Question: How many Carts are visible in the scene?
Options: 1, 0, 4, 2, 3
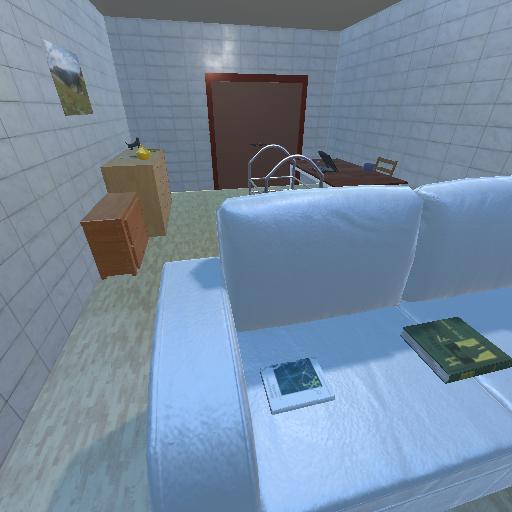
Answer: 1